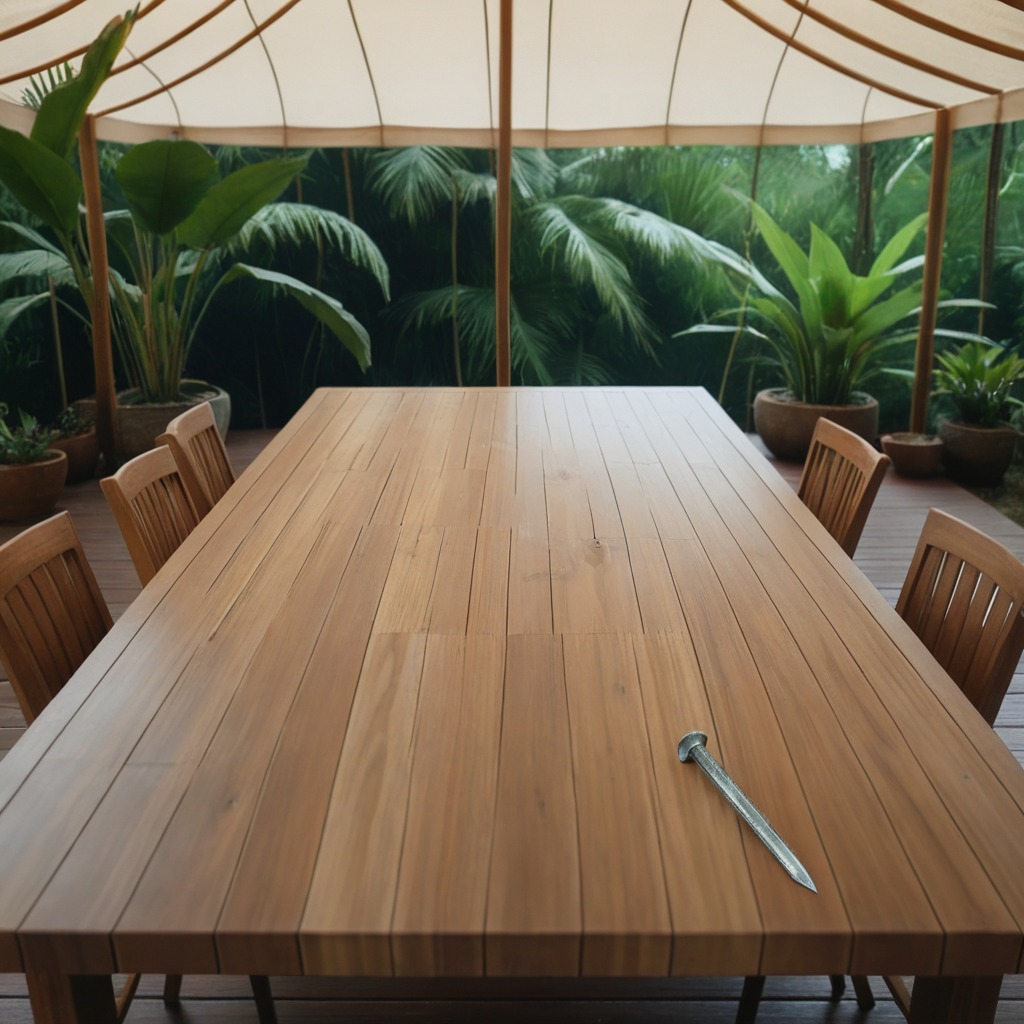
An iron nail is lying on the wooden table.